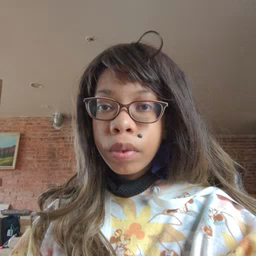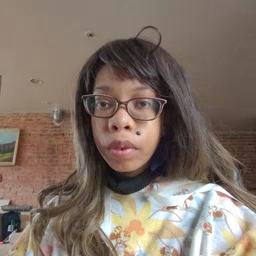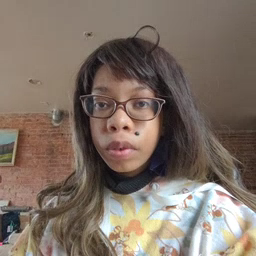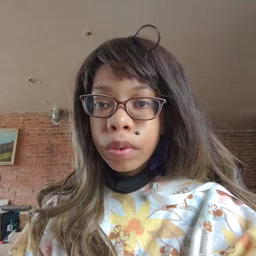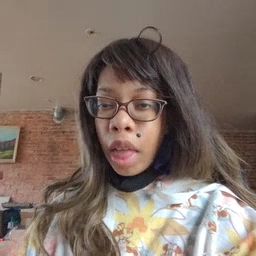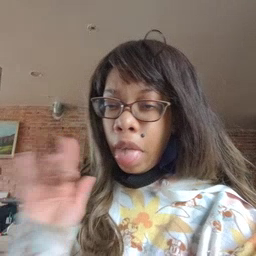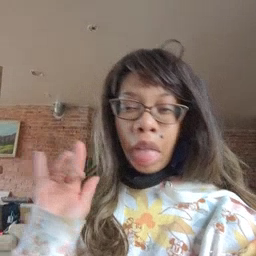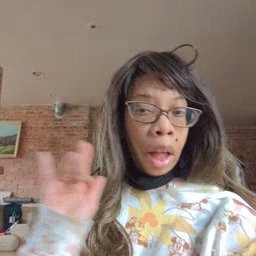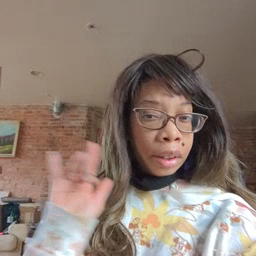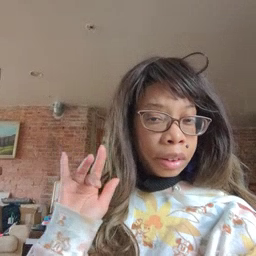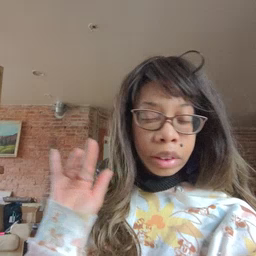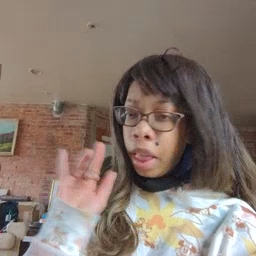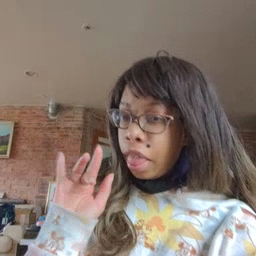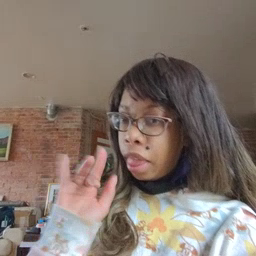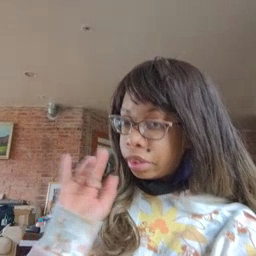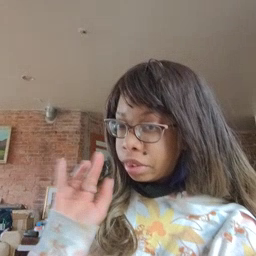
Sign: yucky